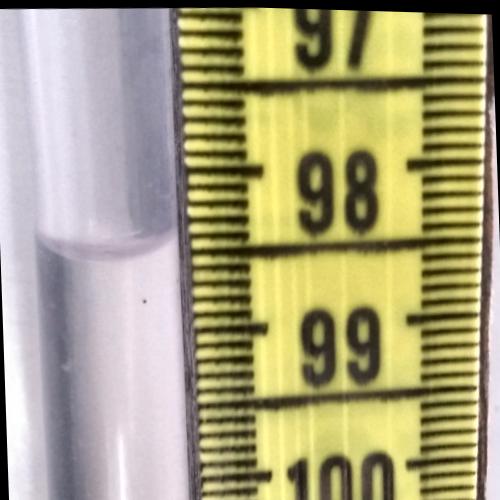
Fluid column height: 98.5 cm